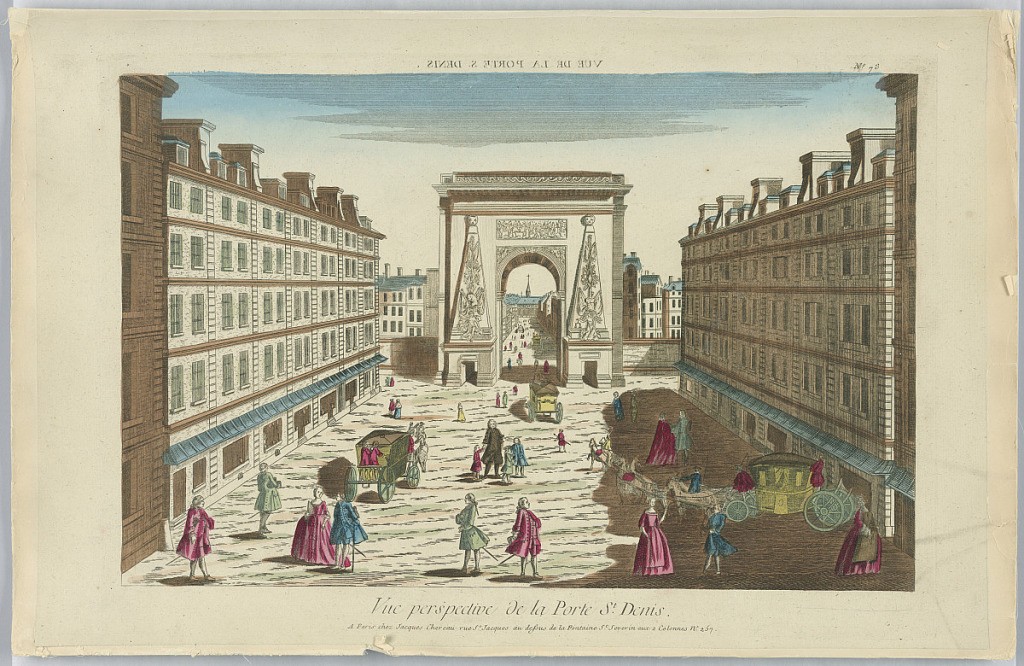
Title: Peep-Show Print
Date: mid-18th century
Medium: Engraving and brush and wash on paper
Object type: Print
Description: Peep-show print